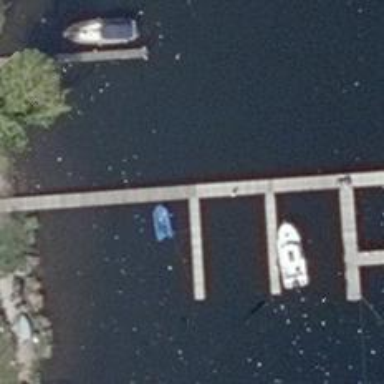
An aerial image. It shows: Man-made pier.